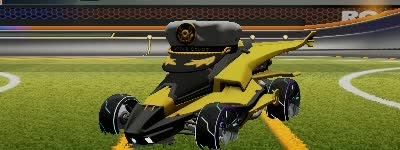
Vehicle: aftershock